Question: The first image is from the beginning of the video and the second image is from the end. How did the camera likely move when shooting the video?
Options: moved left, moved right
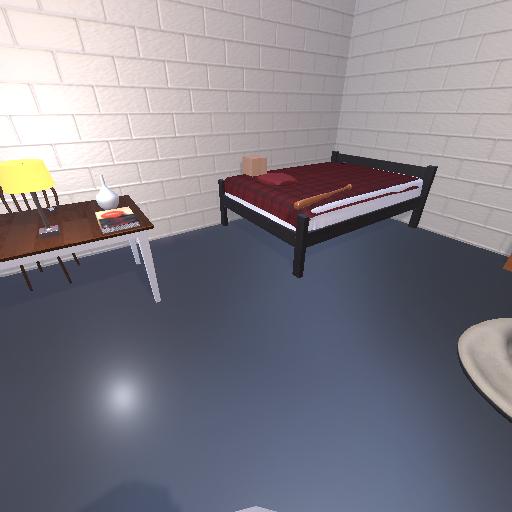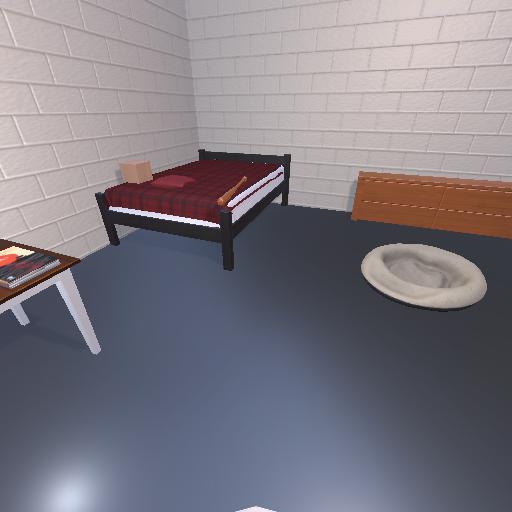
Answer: moved left